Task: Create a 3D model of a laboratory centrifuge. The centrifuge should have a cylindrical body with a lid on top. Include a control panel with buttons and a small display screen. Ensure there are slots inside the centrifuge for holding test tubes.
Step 515:
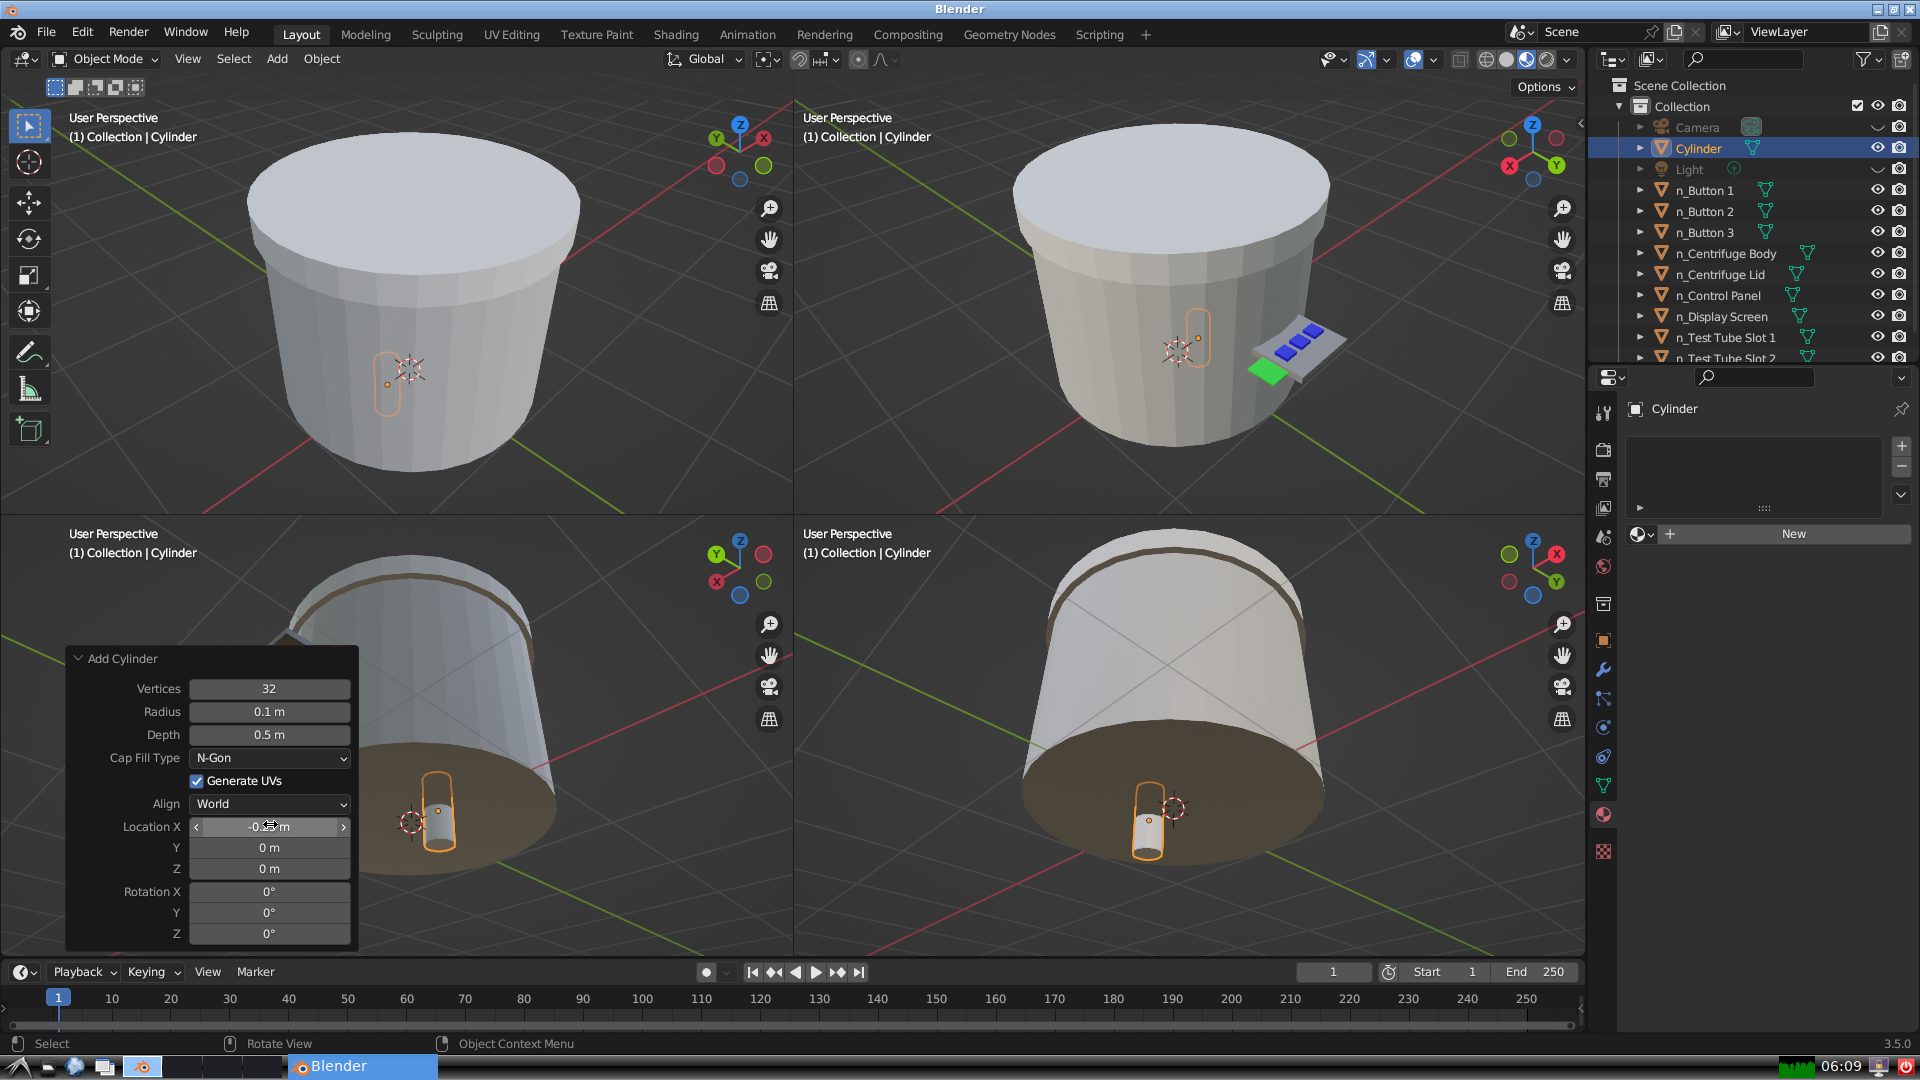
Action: {"mouse_move": [270, 844]}